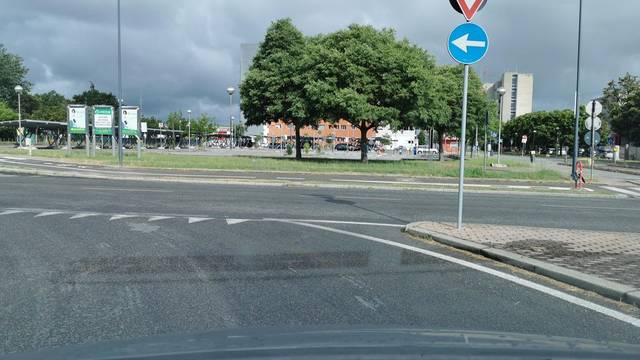
Region: Italy
Coordinates: 44.409, 12.191